一年级 · 逻辑题
认 二认，连一连。

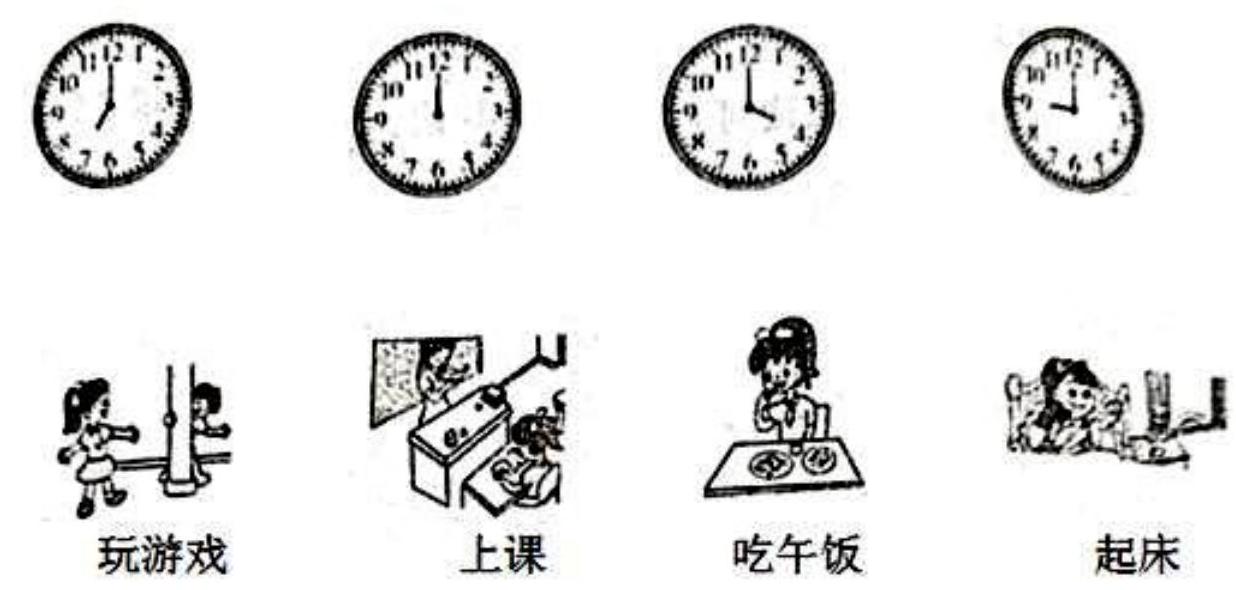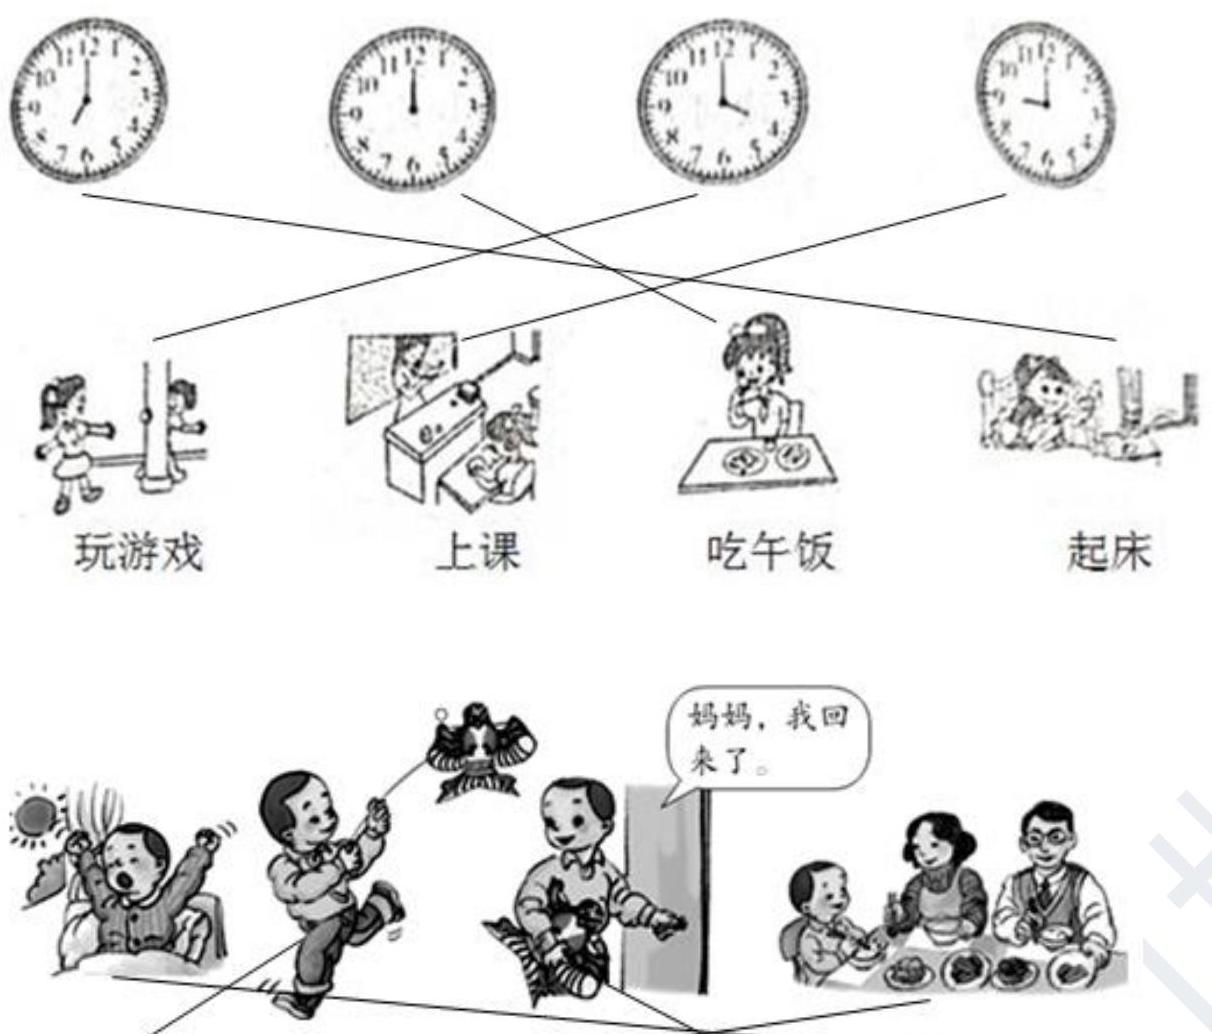
答案:
解析: